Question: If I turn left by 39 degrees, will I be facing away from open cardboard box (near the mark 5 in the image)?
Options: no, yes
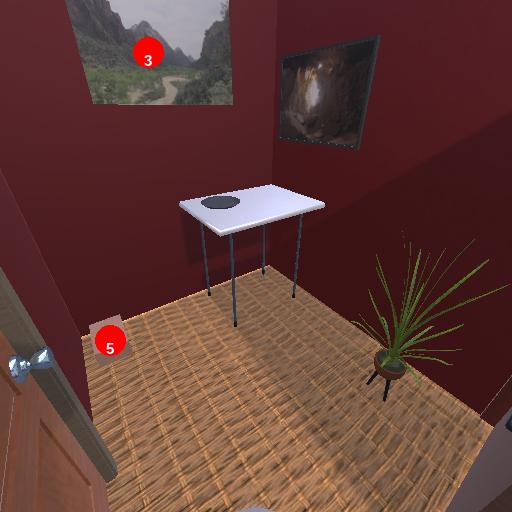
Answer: no